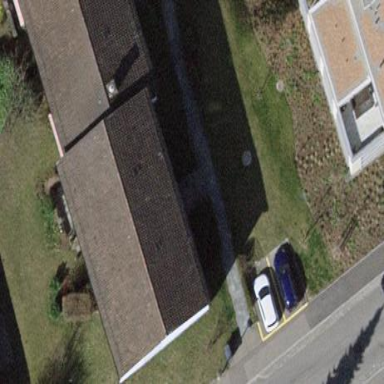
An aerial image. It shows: Pitched roof building.